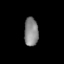
Tissue: lung
Cell type: Epithelial cells
Senescence score: 0.2342
Nuclear area (px): 394
Mean DAPI intensity: 133.845